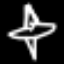
Label: airplane